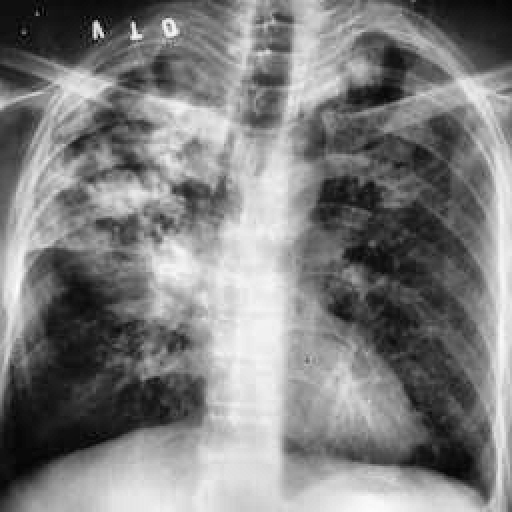
Finding: TUBERCULOSIS